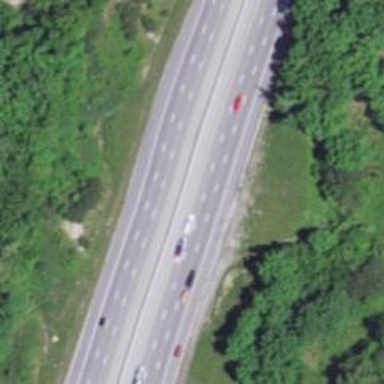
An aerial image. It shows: View of motorway.